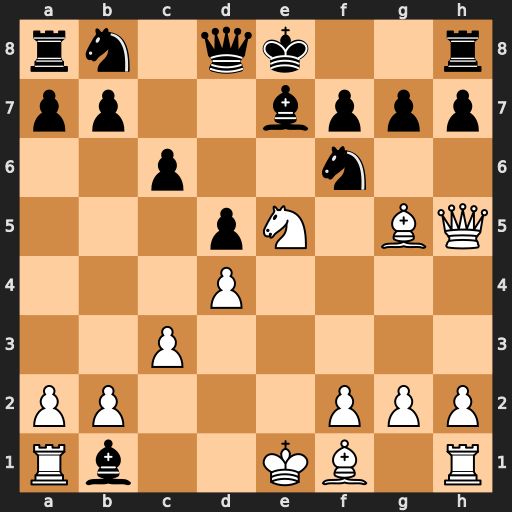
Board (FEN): rn1qk2r/pp2bppp/2p2n2/3pN1BQ/3P4/2P5/PP3PPP/Rb2KB1R
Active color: w
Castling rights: KQkq
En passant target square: -
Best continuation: Qxf7#